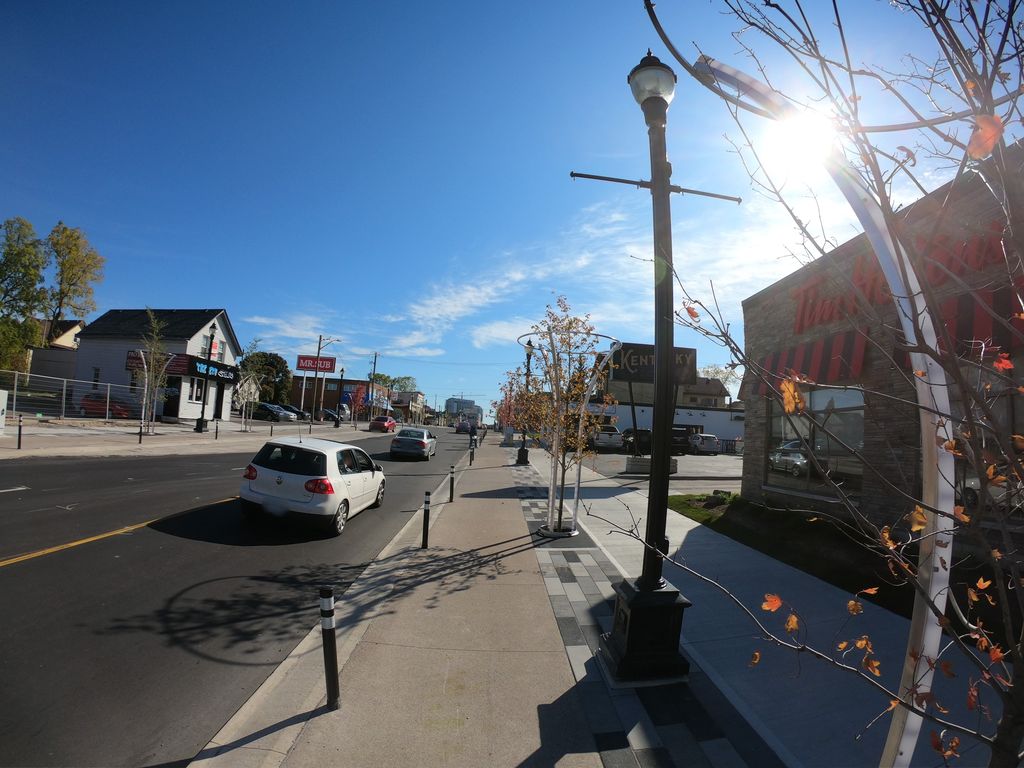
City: kitchener-waterloo